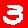
Digit: 3